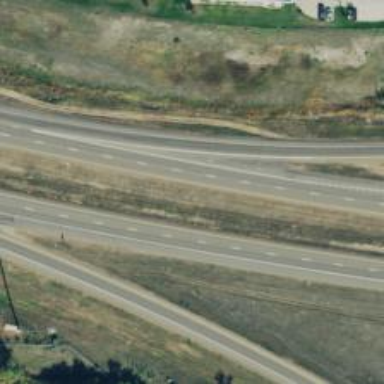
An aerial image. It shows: Asphalt motorway link.